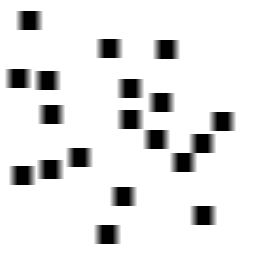
Squares: 19
Triangles: 0
Stars: 0
Total shapes: 19